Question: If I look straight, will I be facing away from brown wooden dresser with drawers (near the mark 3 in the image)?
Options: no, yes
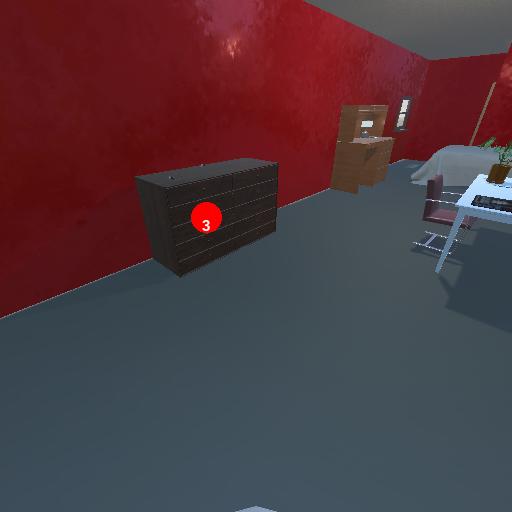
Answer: no